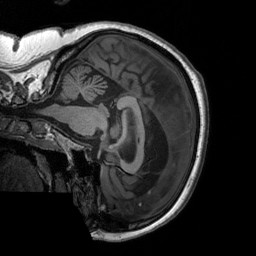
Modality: T1w
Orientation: sagittal
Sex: female
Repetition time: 1.95 s
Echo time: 0.026 s